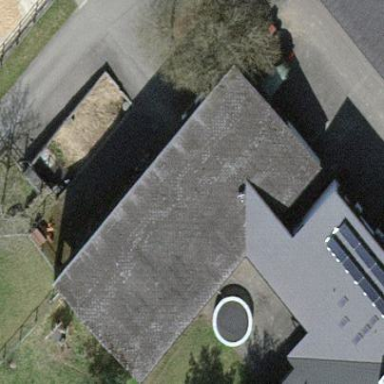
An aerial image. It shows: View of roof of building.